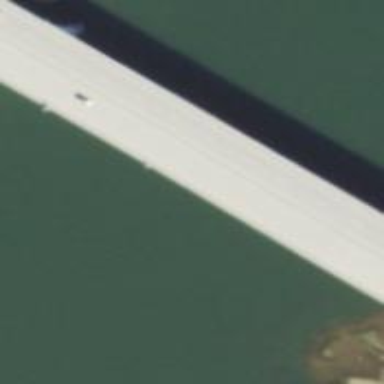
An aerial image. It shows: Trunk road bridge.